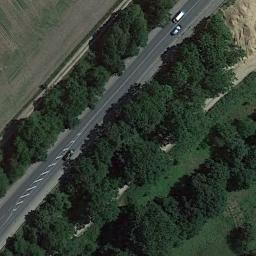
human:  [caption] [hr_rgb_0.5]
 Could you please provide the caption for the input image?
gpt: There are large green forests around the freeway and there are three cars on the freeway .

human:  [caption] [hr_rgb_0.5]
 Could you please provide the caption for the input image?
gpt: The freeway is between the grass and some trees .

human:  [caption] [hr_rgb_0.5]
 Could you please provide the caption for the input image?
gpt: The winding highway is lined with trees .

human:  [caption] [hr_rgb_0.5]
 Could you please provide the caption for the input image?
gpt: The straight freeway has many trees on either side of the freeway .

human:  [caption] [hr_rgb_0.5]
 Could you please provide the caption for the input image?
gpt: There are many green trees along the freeway .